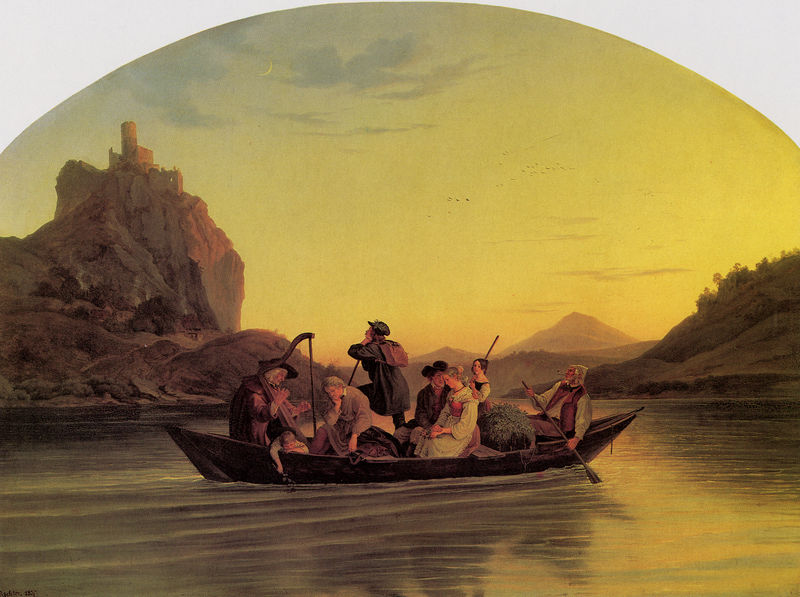
Titel: Überfahrt über die Elbe am Schreckenstein bei Aussig
Künstler: Adrian Ludwig Richter
Standort: Dresden
Institution: Gemäldegalerie Neue Meister
Schlagwörter: berg, blau, blätter, dunkel, felsen, gemälde, gruppe, himmel, mann, meer, schatten, wasser, wolken, fluss, frauen, gelb, grün, landschaft, menschen, see, ufer, abend, braun, frau, grau, hell, hintergrund, hut, licht, männer, schwarz, vordergrund, malerei, stein, steine, trauer, schauen, öl, hügel, sonnenaufgang, spiegelung, vögel, büsche, gewässer, sonne, insel, kind, paar, musik, boot, kahn, kreis, paddel, ruder, turm, schiff, sommer, wellen, ruhe, bogen, stab, fischer, abends, berge, fels, gebirge, abendsonne, sonnenuntergang, landschaftsmalerei, ausflug, amerika, rundbogen, friedrich, romantik, ölgemälde, ausschau, wogen, braut, holzboot, ruderboot, rudern, junge, abendrot, abendstimmung, mond, ruine, burg, zweig, flusslandschaft, mondsichel, frieden, sonntag, halbkreis, halbrund, tracht, wanderer, echo, hochzeit, fähre, rucksack, harfe, bote, netz, bergfried, rufen, paare, rhein, staken, überfahrt, höhenburg, bräutigam, floß, burgfried, mmer, caspar david, haarfe, carus, harfinist, bvoot, schreckenstein, lorely